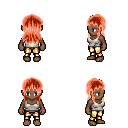
a pixel art fantasy rpg character, female body template, human, dark skin, white pirate shirt, gold greaves, red unkempt hairstyle, four views (front, back, left, right), 2x2 character sprite sheet, small pixel art, hard edges, no anti-aliasing